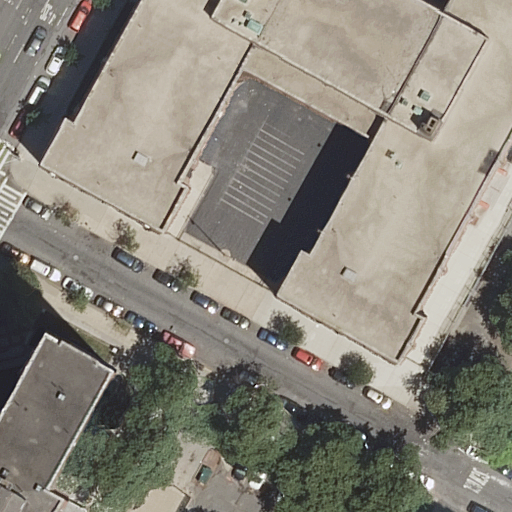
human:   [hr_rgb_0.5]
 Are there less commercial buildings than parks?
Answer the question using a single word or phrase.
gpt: yes

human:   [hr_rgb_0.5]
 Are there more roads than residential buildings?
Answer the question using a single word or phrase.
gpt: yes

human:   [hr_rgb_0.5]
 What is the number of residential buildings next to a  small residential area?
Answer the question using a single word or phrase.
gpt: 0

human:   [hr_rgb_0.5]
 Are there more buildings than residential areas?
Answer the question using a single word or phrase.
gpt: yes

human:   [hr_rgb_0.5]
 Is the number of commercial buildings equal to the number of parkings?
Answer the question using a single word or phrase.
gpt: no

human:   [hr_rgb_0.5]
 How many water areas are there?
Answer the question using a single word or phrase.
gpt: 0

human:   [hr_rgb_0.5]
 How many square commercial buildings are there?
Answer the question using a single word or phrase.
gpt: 0

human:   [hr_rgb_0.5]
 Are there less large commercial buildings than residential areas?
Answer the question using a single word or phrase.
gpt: yes

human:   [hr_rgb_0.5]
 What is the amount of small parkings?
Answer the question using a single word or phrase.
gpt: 0

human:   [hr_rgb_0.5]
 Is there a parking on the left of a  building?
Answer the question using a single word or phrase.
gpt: yes

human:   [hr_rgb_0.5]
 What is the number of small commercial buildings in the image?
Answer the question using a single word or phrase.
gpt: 0

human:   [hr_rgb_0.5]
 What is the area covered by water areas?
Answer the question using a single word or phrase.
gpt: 0m2

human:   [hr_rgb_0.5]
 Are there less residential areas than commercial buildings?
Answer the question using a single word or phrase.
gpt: no

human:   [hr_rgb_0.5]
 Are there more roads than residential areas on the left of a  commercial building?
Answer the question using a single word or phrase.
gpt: yes

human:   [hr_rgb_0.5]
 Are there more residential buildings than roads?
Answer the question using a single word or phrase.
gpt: no

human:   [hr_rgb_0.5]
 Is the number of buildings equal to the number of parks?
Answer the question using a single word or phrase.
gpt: no

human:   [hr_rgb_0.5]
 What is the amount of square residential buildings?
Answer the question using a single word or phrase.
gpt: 0

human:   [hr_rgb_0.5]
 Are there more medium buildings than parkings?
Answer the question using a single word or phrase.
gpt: yes

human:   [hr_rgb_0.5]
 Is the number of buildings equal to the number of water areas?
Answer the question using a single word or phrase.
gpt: no

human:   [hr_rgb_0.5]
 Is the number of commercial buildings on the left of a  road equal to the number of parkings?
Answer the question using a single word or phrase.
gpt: no

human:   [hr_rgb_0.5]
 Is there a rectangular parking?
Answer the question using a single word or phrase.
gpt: no

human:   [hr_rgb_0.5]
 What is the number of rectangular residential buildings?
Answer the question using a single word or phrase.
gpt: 0

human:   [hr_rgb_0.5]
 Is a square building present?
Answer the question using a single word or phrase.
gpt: no

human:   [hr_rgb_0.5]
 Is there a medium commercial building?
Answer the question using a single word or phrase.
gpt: no

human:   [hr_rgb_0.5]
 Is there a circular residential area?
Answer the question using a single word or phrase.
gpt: no

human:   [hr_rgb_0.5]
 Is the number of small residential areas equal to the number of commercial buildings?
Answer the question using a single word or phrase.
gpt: yes

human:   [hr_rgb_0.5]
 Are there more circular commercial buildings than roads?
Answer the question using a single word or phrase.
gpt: no

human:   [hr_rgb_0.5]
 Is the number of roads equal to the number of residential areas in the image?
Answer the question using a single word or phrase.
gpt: no

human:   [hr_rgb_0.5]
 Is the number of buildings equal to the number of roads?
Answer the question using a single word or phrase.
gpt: no

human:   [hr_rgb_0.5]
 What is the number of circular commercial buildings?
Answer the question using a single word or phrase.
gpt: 0

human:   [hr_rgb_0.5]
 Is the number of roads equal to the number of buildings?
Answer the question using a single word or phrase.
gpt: no

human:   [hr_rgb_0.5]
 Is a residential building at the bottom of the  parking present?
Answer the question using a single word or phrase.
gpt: no

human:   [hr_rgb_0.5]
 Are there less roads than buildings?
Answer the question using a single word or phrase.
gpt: no

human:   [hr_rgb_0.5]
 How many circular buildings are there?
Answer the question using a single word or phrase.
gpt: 0

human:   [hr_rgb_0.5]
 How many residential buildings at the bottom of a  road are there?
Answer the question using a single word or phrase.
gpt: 1

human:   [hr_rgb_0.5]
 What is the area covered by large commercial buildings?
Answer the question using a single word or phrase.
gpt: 0m2